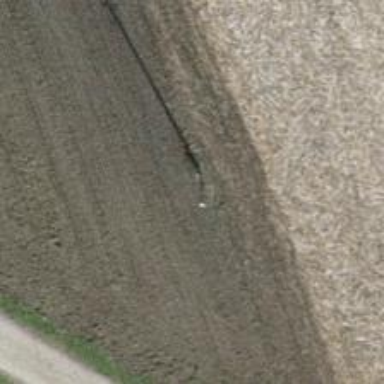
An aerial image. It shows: Power pole.